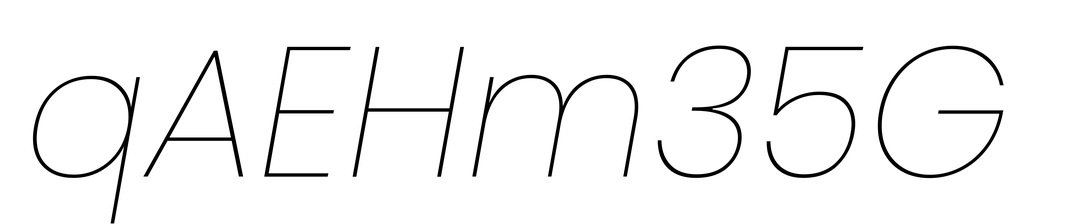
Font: Poppins-ThinItalic